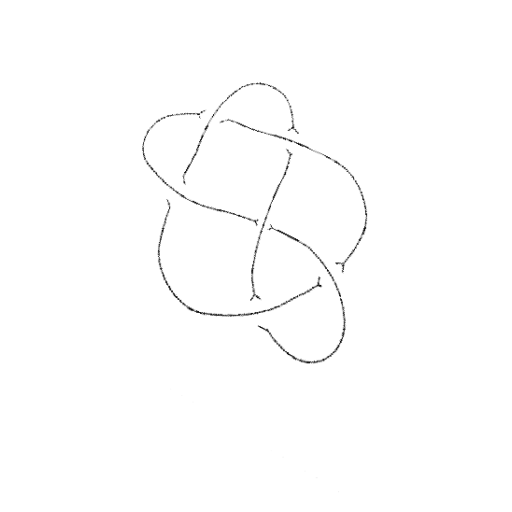
Crossing number: 6